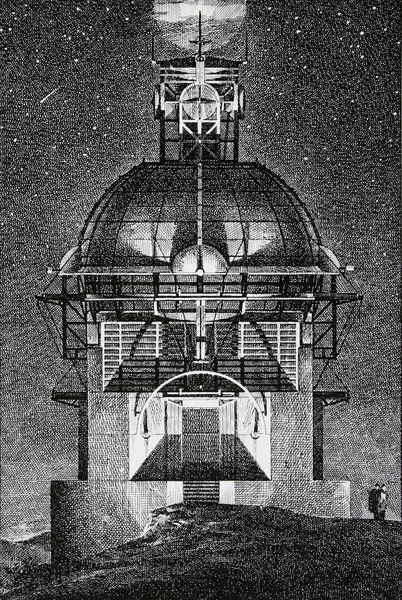
Titel: Epicyclarium, Projekt - Fassadenansicht
Künstler: Lebbeus Woods
Schlagwörter: himmel, licht, skizze, material, entwurf, eiss, schwarzw, strologie